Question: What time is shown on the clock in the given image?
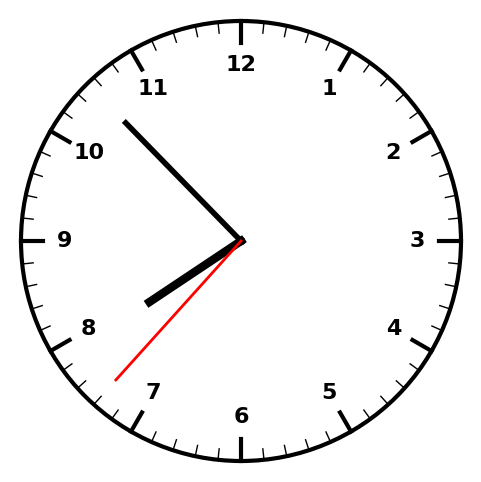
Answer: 07:52:37